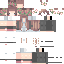
A female human skin with medium skin, wearing brown long hair dressed in a blue hoodie and brown pants, featuring a closed mouth.